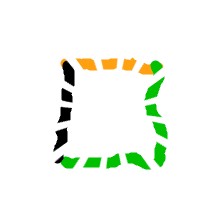
Shape: square